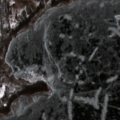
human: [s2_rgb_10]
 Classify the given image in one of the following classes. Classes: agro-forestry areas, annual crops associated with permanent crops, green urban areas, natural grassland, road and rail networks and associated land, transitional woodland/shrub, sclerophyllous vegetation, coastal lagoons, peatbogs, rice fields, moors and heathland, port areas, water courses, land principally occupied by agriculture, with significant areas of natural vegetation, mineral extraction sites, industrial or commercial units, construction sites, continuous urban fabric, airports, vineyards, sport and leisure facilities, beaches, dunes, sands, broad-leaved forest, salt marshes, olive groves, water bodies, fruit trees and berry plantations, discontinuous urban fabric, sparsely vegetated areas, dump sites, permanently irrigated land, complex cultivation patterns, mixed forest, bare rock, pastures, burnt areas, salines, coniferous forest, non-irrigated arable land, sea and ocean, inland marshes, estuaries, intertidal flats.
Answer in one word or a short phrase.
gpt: complex cultivation patterns, broad-leaved forest, inland marshes, water bodies